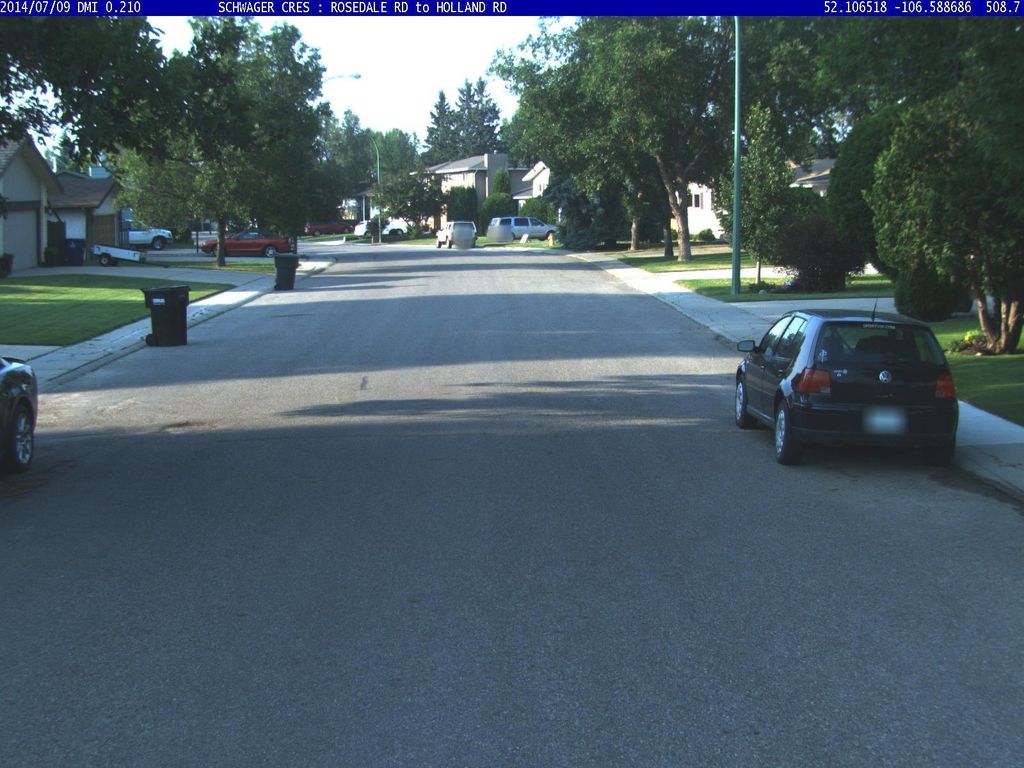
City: saskatoon